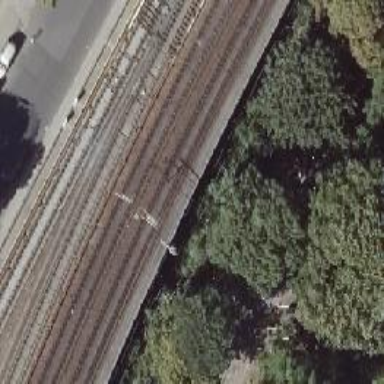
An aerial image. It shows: Milestone along the railway track with catenary mast.